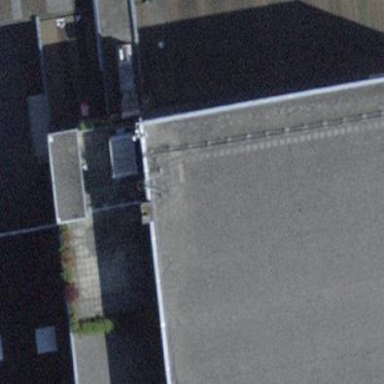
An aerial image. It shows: Commercial building.